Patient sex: M
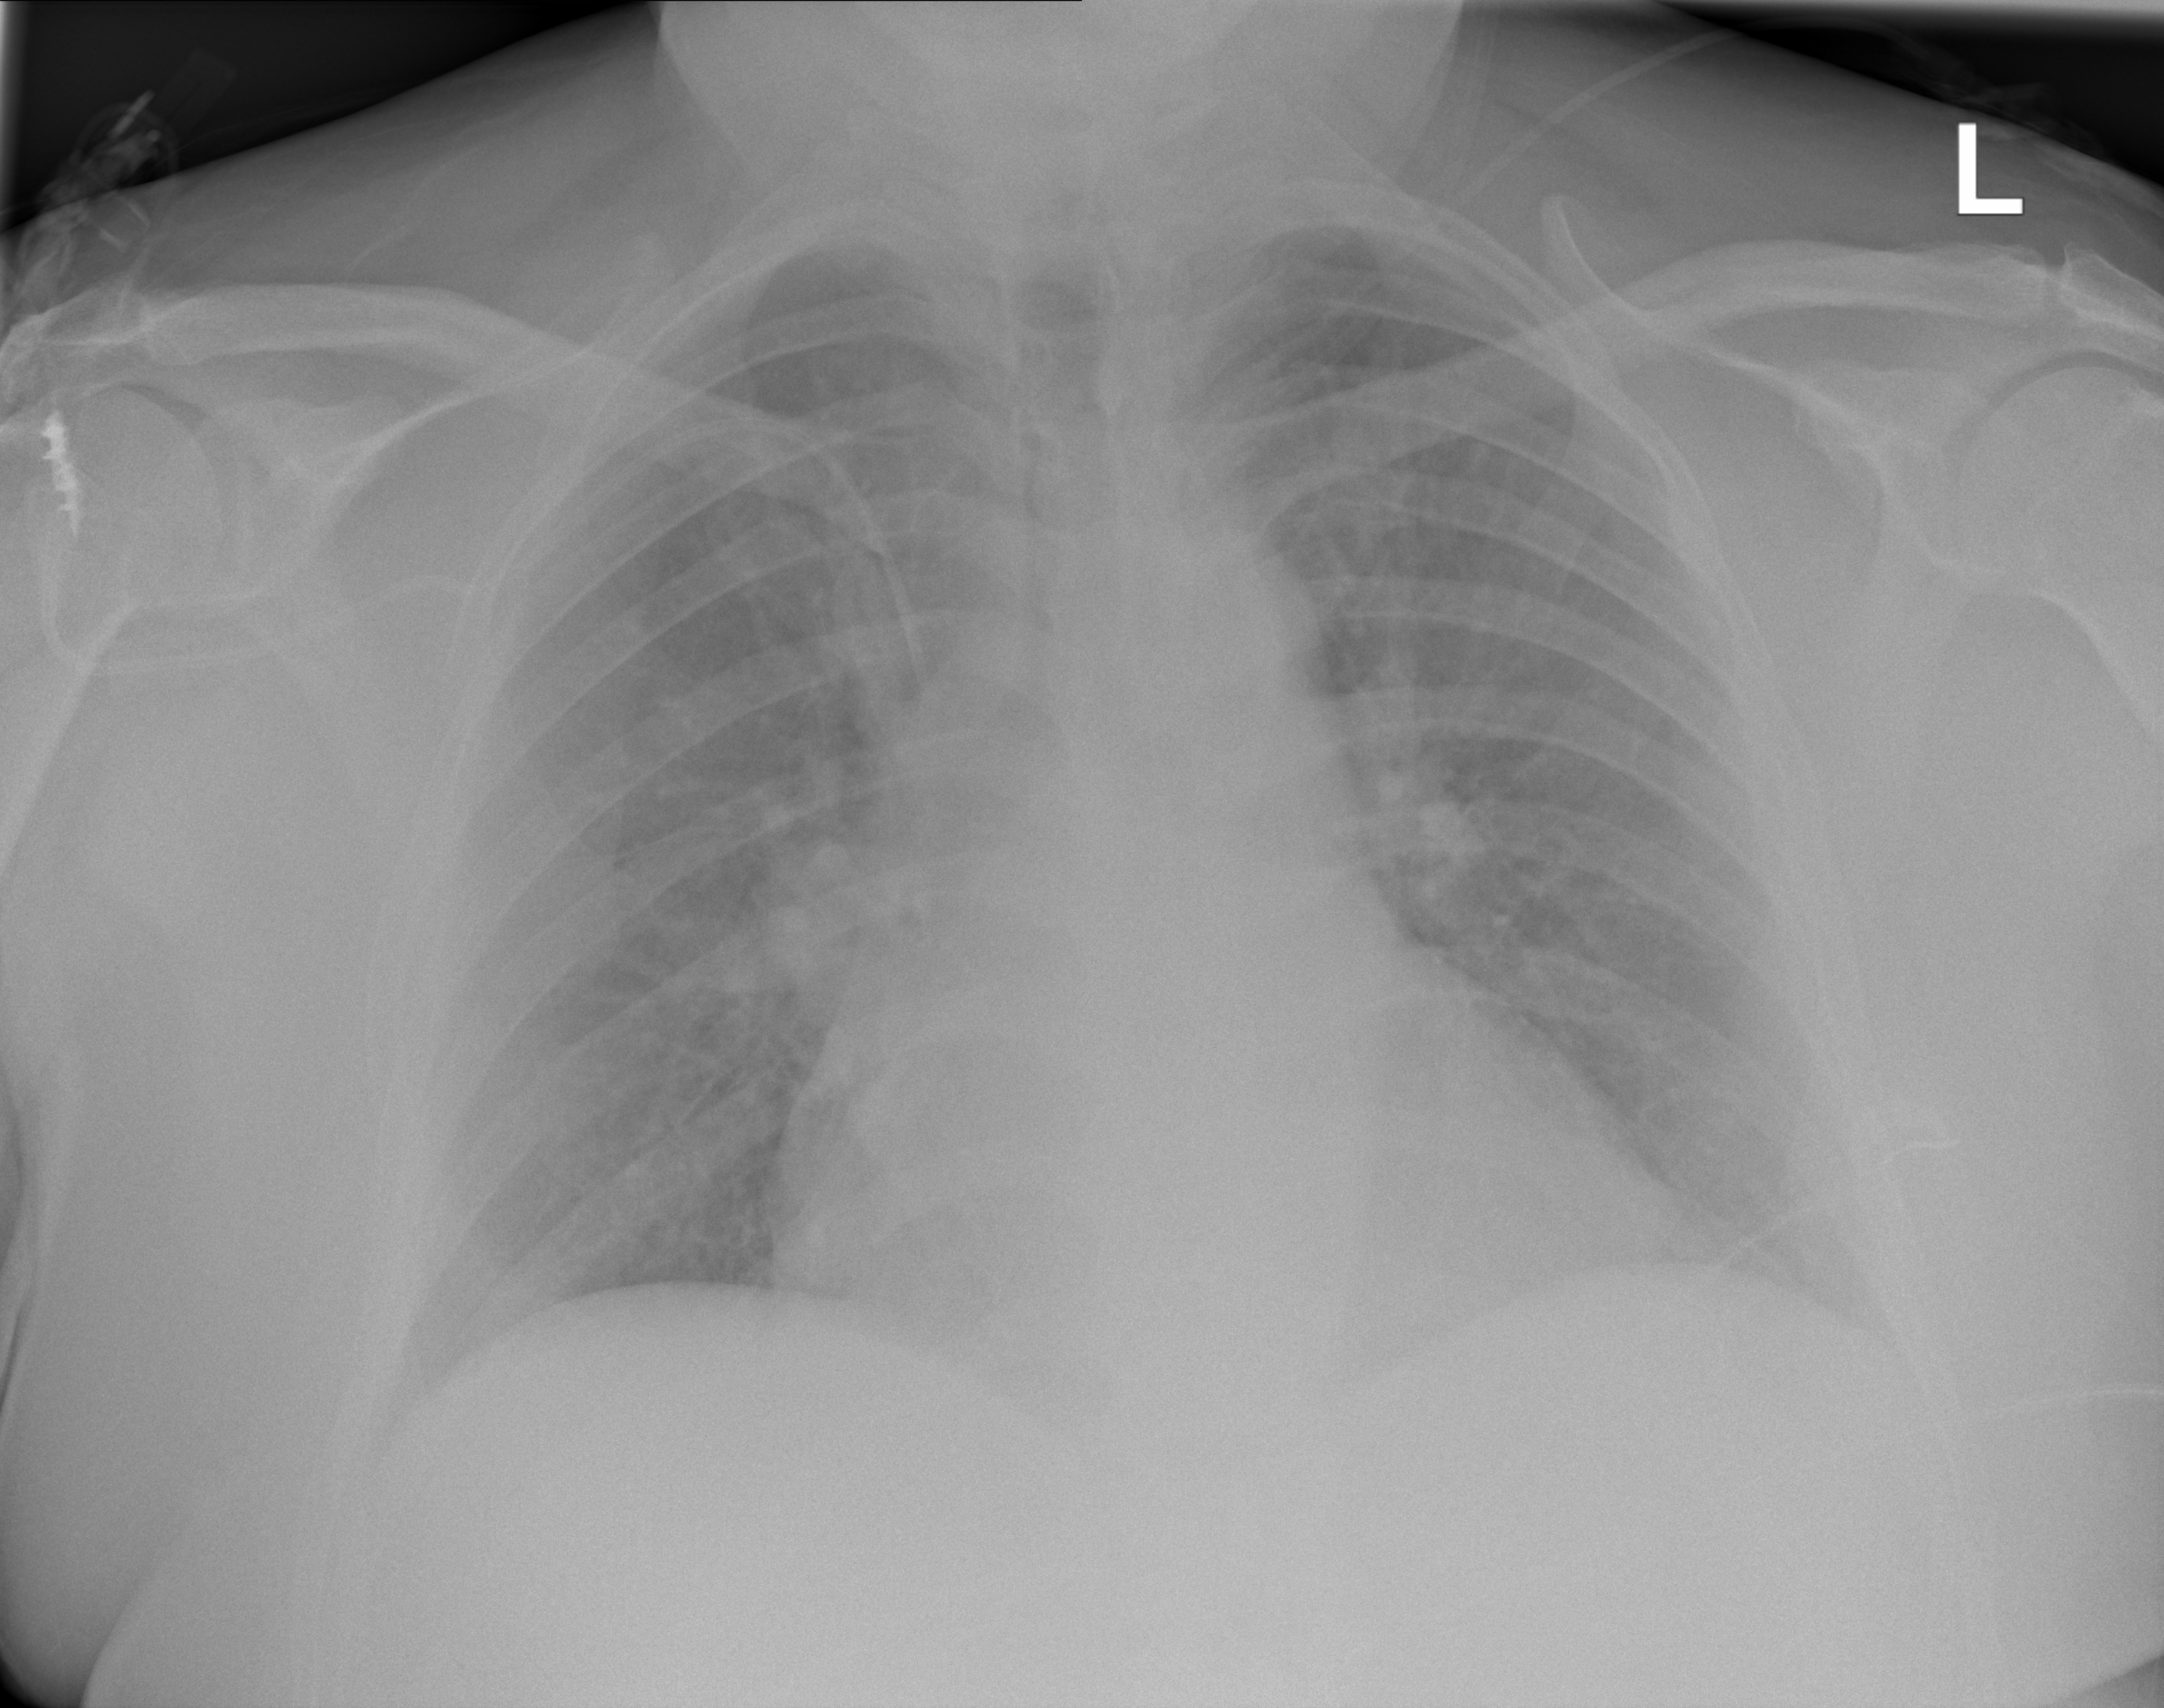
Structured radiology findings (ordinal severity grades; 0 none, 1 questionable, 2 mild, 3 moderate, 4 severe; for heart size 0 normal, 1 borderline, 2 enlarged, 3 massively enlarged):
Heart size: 2
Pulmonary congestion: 2
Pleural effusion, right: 1
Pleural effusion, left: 1
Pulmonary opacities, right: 1
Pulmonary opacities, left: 1
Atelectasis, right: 0
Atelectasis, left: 0